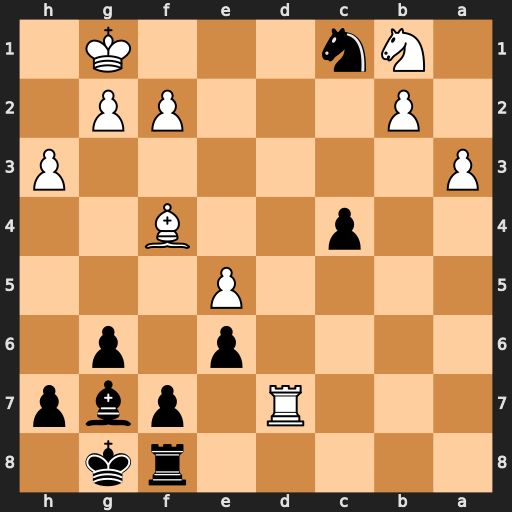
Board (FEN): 5rk1/3R1pbp/4p1p1/4P3/2p2B2/P6P/1P3PP1/1Nn3K1
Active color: b
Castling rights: -
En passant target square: -
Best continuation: Ne2+ Kf1 Nxf4